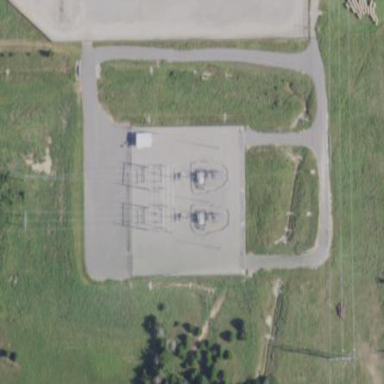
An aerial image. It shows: Substation for power.